Interaction volume radius: 5 \u00c5
Interaction volume height: 30 \u00c5
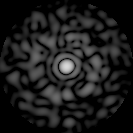
Disorder parameter: 0.8461